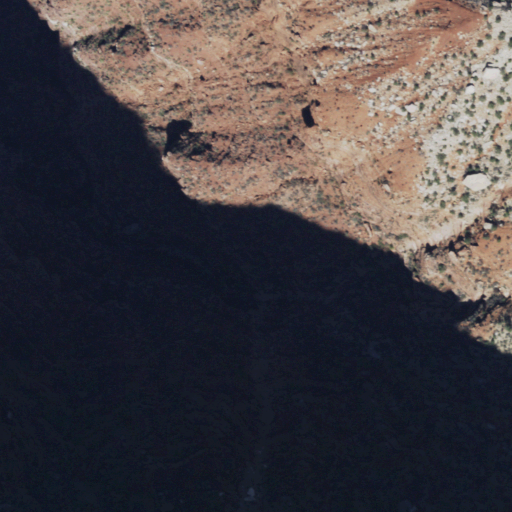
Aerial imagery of cliff(s) in Arizona named The Abyss containing shrub, barren land, and evergreen forest